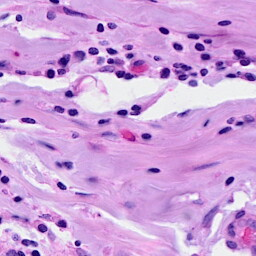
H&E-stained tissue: Breast